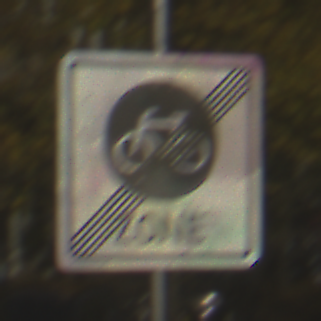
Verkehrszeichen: EndeFahrradzone
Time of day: SunriseSunset
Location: Outdoor (Urban)
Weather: PartlyCloudy
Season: Autumn
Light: Natural